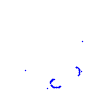
Particle: kaon